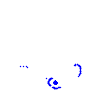
Particle: pion